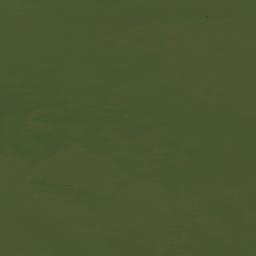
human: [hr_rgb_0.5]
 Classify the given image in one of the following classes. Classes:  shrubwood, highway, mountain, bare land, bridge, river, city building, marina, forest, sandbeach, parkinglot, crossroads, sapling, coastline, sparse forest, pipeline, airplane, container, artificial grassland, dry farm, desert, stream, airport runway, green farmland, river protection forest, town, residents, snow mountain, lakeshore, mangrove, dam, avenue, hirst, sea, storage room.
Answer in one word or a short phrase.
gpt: sea